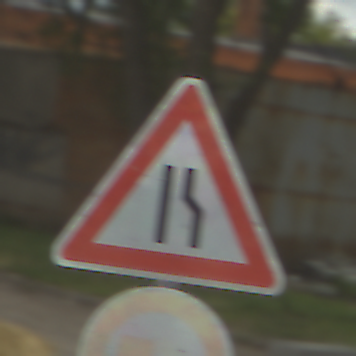
Verkehrszeichen: EinseitigVerengteFahrbahnRechts
Zusatzzeichen unten: UeberholverbotKraftfahrzeuge
Umgebung: Outdoor, Suburban
Tageszeit: MorningAfternoon
Wetter: PartlyCloudy
Licht: Natural
Jahreszeit: NotSpecified
Kontrast: LowContrast